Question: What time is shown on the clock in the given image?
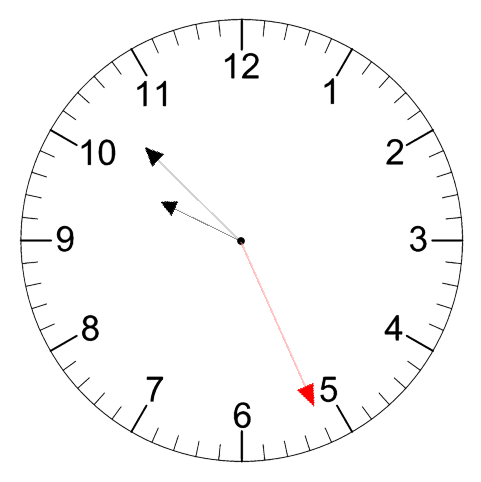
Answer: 09:52:26